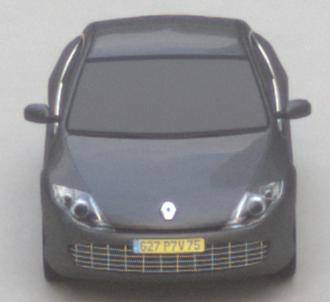
Make: Renault
Model: Laguna Coupé TCe 170
Detailed model: Laguna (III) Coupé
Model produced from: 2010/11
Model produced until: 2011/05
Doors: 2
Color: gray
Road condition: dry road
Daytime: morning or afternoon
Contrast: low contrast